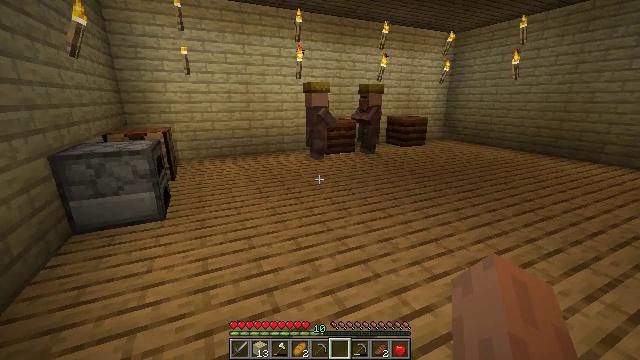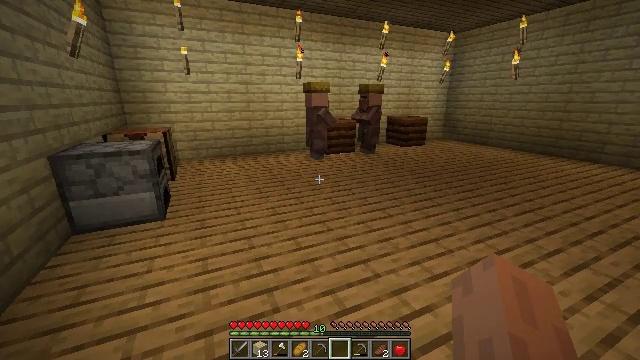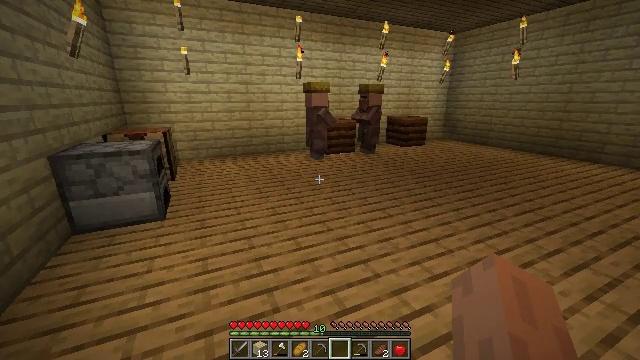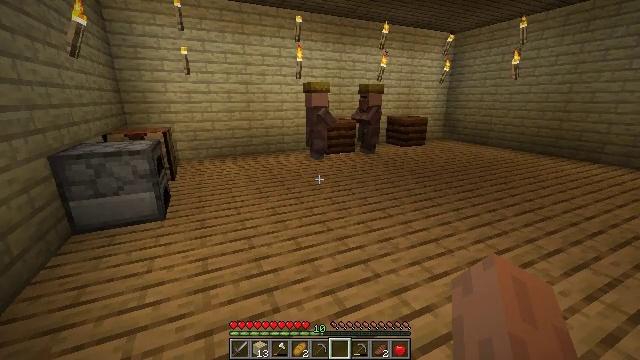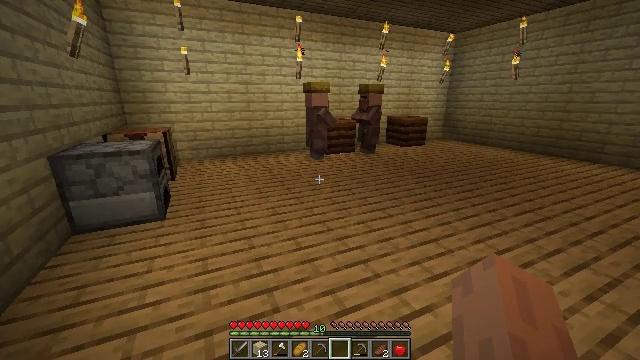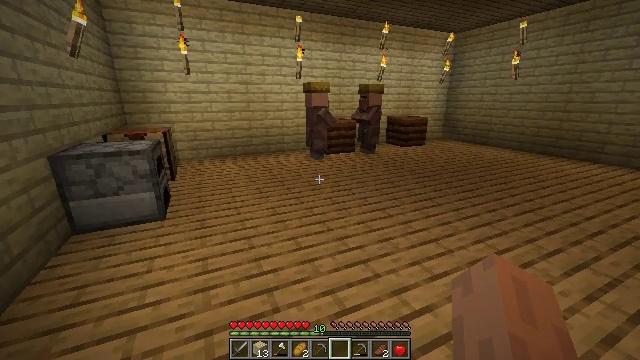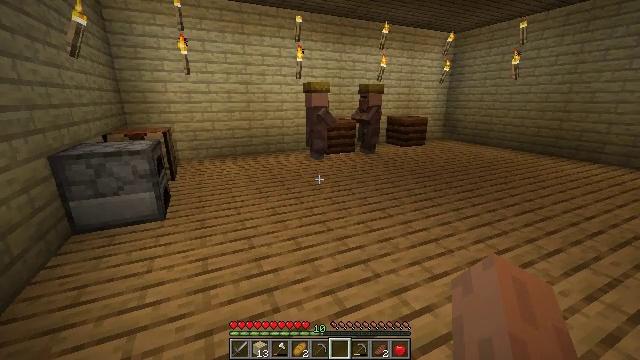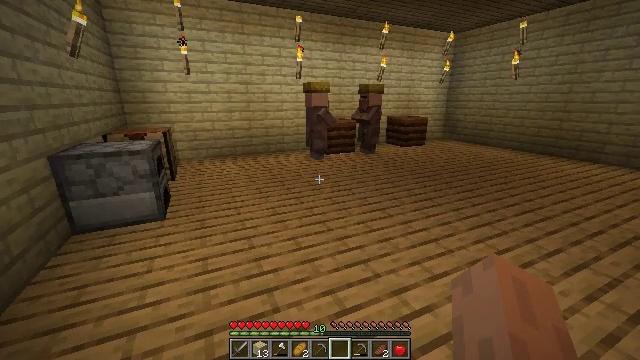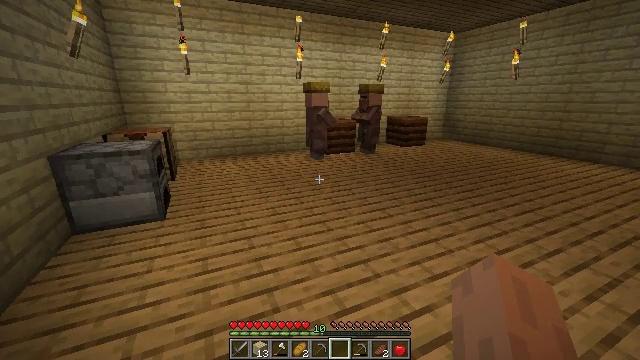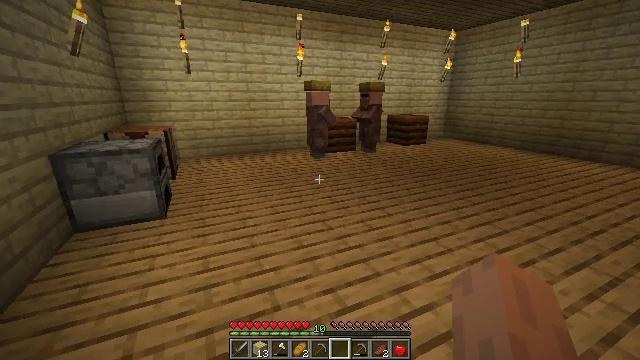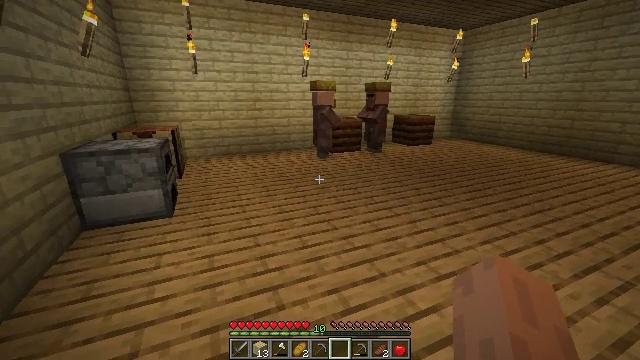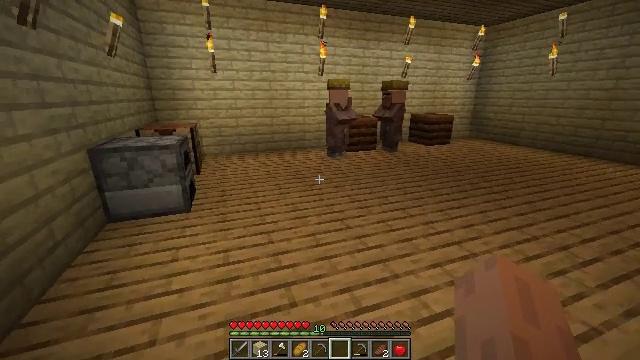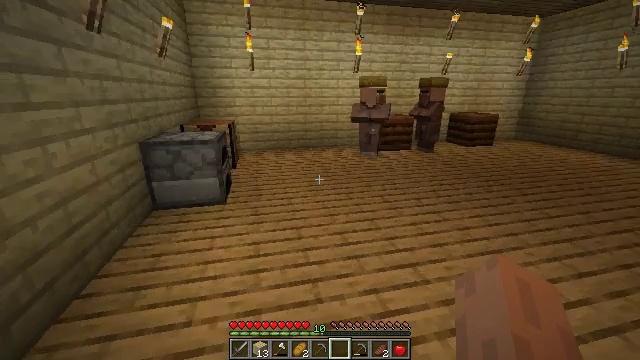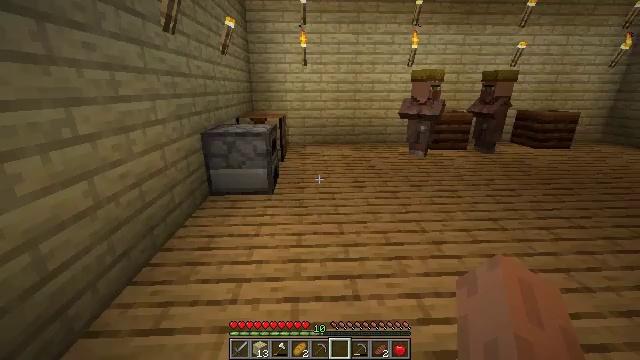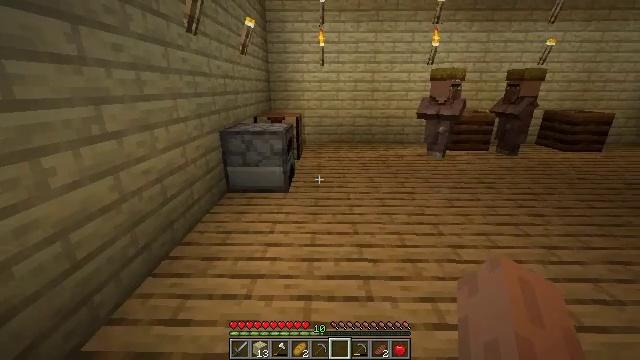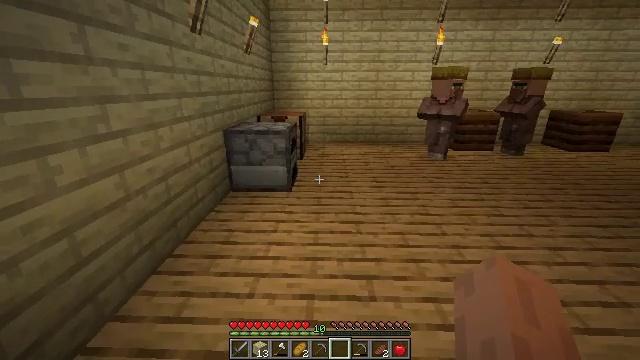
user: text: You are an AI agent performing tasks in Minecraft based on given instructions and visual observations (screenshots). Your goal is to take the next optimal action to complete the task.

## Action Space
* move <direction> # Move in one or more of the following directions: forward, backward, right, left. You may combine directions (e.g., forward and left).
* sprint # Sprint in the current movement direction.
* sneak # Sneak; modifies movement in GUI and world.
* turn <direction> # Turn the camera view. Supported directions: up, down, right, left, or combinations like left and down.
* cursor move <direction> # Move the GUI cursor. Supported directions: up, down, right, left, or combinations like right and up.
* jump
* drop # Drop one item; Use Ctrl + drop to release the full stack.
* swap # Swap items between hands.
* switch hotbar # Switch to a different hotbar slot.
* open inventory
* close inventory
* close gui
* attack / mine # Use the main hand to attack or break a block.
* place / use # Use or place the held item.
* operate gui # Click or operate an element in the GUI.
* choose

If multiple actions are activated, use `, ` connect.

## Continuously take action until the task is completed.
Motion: motion action
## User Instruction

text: Use the crafting table to make shears.
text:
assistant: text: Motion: no_op
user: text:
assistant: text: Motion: no_op
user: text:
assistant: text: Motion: no_op
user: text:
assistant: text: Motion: no_op
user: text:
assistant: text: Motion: no_op
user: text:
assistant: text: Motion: no_op
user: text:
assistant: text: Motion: no_op
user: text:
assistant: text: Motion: no_op
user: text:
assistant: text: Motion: no_op
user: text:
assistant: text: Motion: turn left
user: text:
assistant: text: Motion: turn left
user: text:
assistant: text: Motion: turn left
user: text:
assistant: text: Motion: turn left and down
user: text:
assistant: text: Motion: turn left
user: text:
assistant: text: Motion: no_op
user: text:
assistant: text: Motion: no_op
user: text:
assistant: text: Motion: no_op
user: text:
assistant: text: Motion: no_op
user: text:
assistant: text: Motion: no_op
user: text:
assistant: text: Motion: no_op
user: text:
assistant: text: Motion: no_op
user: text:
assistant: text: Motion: no_op
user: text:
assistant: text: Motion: no_op
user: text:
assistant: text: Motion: no_op
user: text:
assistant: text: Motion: no_op
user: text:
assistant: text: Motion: no_op
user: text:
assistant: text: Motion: no_op
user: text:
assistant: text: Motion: no_op
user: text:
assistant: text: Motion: no_op
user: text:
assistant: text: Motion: no_op